Question: I want to release a new application. And I have created a keystore specifically for that application. When on the Google console I accidentally clicked on enabling Google Play App Signing. My APK upload failed because it did not match the application signer. I have long lost the application keystore before. How can I release a new application with a new keystore? Explanation from Google makes me even more confused, can I give me the order that I have to do.

> Your application does not have an upload certificate. The certificate
you use to sign the first APK will be used as an upload certificate.
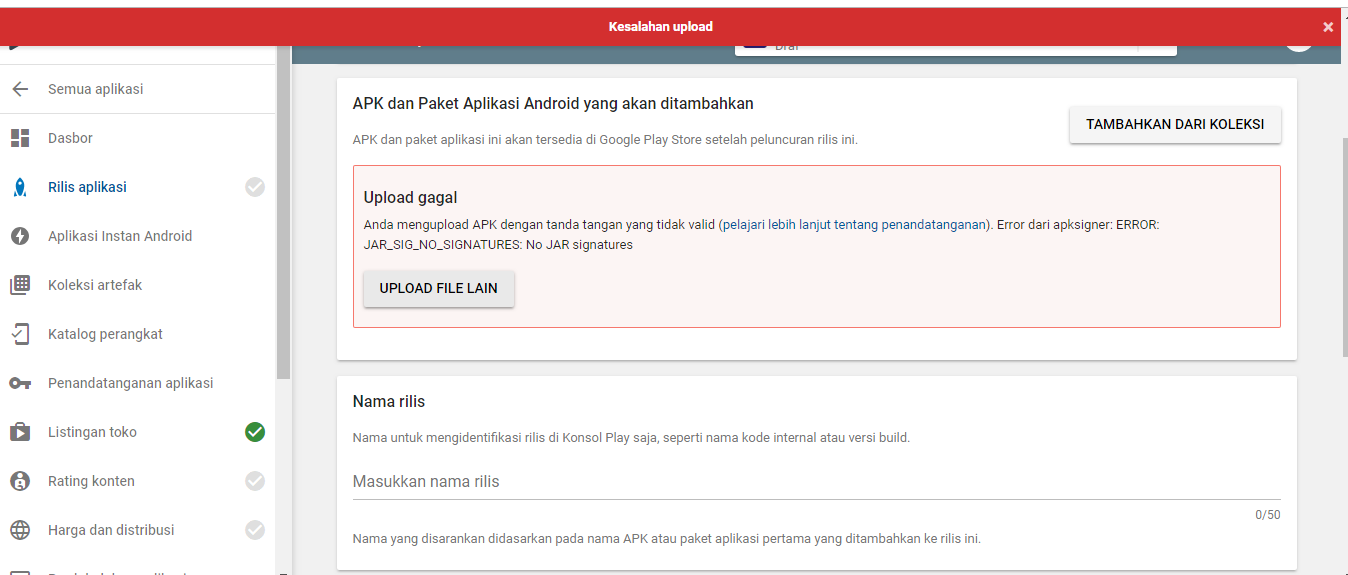
Answer: While generating signed APK, Just check on Both signatures version i.e